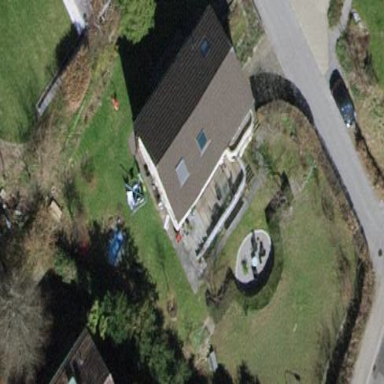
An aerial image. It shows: Detached building with gabled roof.